Question: It is possible to do something like the screenshot below? The input is of type number, and the "px" is automatically added by the input itself (and cannot be changed).

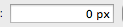
Answer: You could overlay your input with a 'span' element that has the text 'px' at the right.